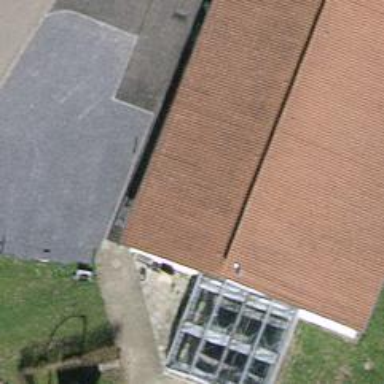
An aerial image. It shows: Farm shop.